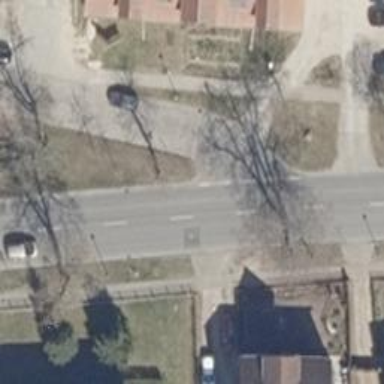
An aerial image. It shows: Asphalt road in residential area.